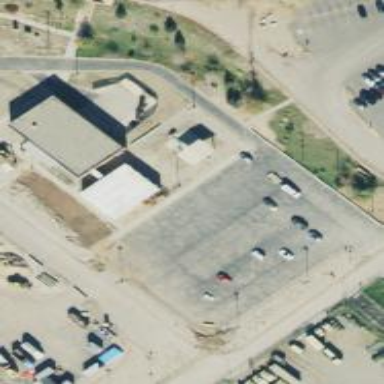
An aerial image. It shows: Parking space.